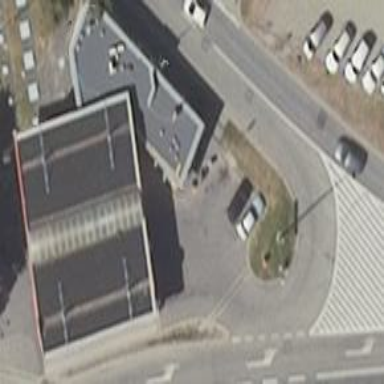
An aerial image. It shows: Commercial building serving as fuel station.